Field crop: maize
Growth stage: 2
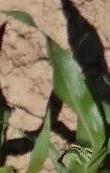
Species: maize